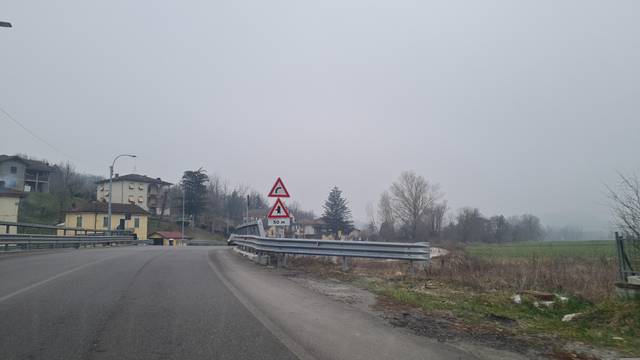
Region: Italy
Coordinates: 44.694, 8.838